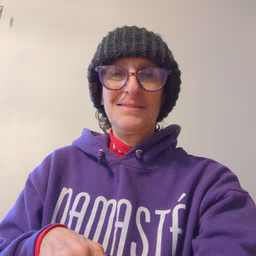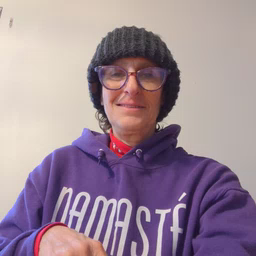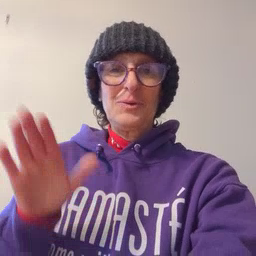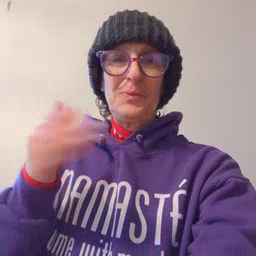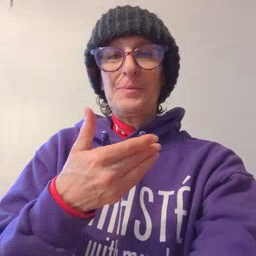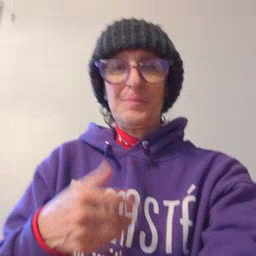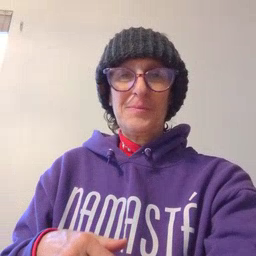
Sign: room